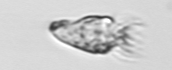
Label: Paratontonia_gracillima